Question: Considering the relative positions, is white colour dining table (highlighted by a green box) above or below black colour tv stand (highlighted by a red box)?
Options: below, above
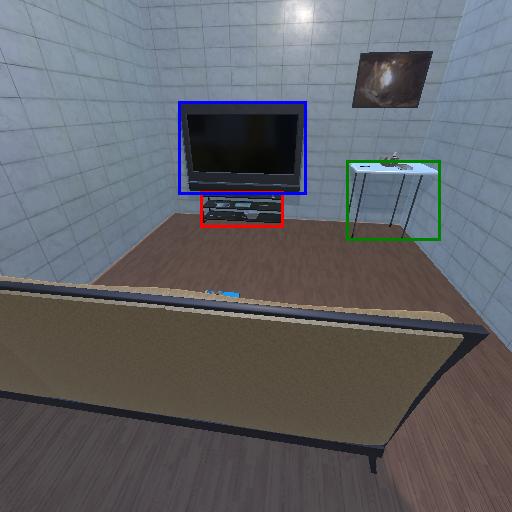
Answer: below